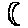
Label: moon